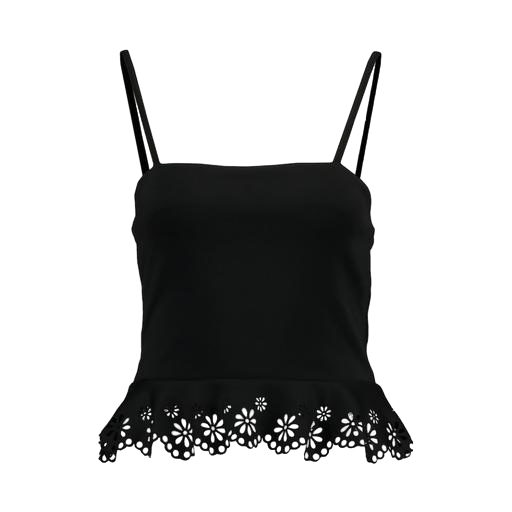
black peplum cami, black eyelet crop top, black cropped cami, white background